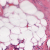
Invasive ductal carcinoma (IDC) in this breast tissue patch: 0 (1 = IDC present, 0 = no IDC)